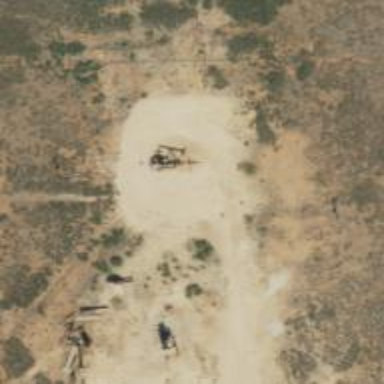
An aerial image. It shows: Petroleum well.